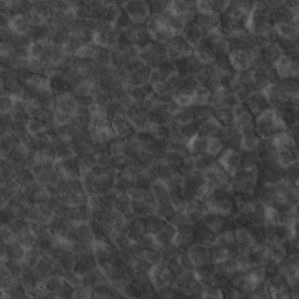
Label: non_frost